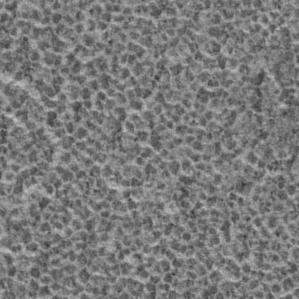
Label: frost